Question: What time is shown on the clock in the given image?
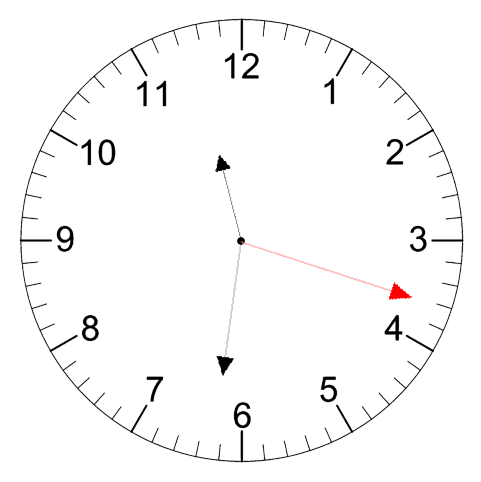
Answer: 11:31:18